Interaction volume radius: 10 \u00c5
Interaction volume height: 25 \u00c5
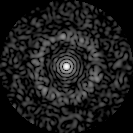
Disorder parameter: 0.8165